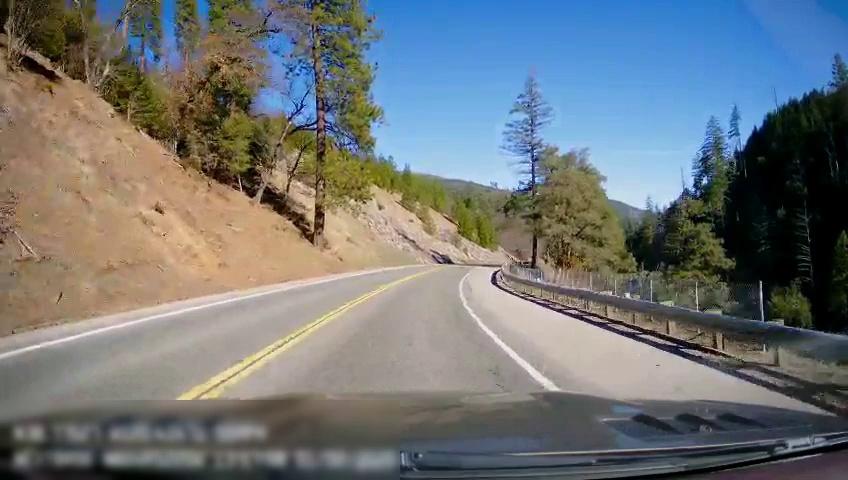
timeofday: Day
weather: Sunny
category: Drivable Space
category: Drivable Space
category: Lanes | Opposite Lane
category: Lanes | Current Lane
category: Lanes | Opposite Lane
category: Lanes | Current Lane